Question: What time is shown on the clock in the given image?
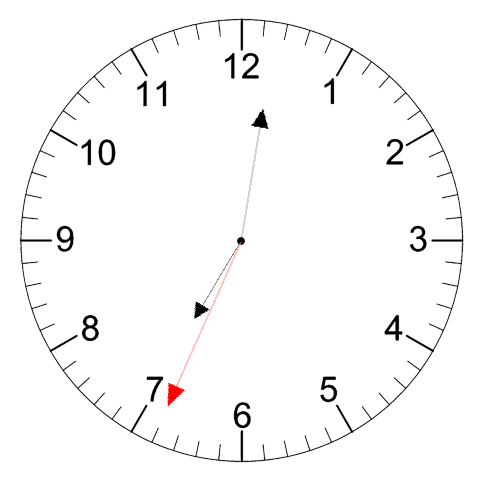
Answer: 07:01:34